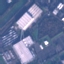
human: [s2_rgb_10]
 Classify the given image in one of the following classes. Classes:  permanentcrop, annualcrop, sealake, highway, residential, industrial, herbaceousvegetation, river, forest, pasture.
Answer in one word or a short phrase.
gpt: Industrial